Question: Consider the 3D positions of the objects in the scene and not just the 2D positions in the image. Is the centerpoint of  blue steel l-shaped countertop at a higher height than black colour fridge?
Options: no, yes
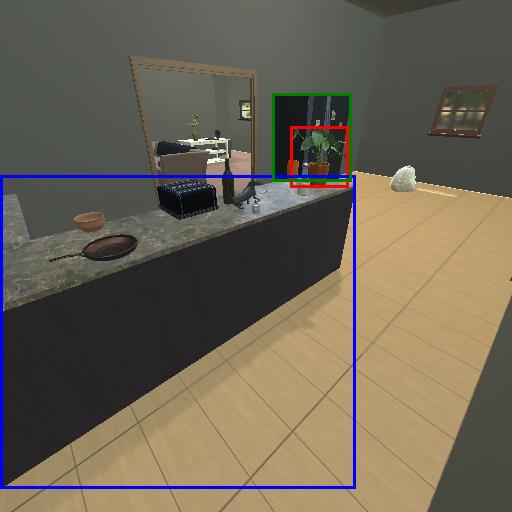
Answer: no